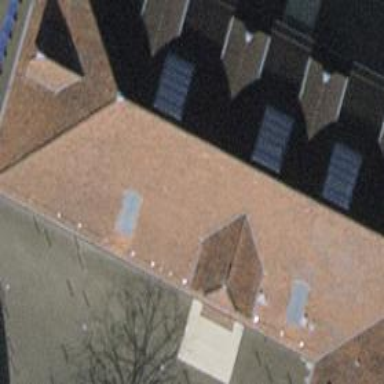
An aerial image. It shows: School building.